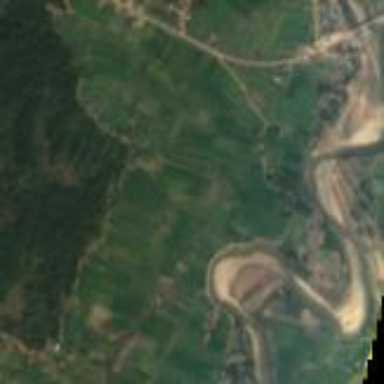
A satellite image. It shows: Paddy field used for farming.